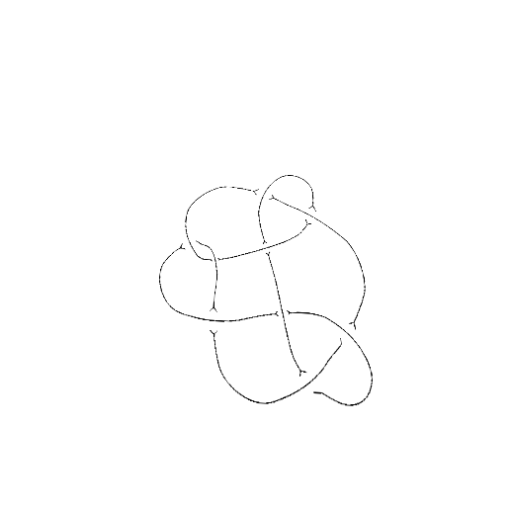
Crossing number: 9